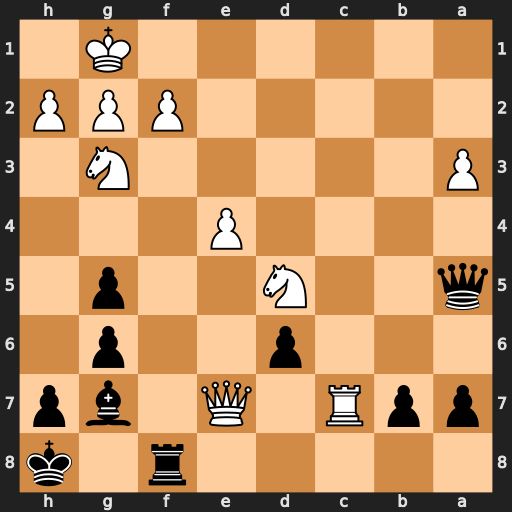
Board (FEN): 5r1k/ppR1Q1bp/3p2p1/q2N2p1/4P3/P5N1/5PPP/6K1
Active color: b
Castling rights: -
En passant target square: -
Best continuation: Qe1+ Nf1 Qxf2+ Kh1 Qxf1#